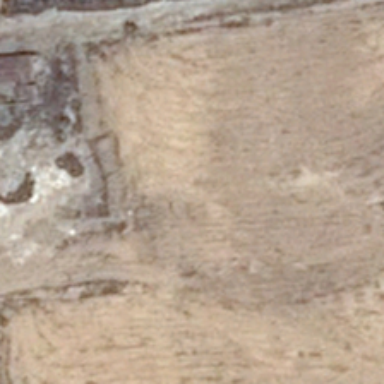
It is a piece of bareland .